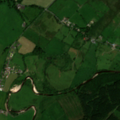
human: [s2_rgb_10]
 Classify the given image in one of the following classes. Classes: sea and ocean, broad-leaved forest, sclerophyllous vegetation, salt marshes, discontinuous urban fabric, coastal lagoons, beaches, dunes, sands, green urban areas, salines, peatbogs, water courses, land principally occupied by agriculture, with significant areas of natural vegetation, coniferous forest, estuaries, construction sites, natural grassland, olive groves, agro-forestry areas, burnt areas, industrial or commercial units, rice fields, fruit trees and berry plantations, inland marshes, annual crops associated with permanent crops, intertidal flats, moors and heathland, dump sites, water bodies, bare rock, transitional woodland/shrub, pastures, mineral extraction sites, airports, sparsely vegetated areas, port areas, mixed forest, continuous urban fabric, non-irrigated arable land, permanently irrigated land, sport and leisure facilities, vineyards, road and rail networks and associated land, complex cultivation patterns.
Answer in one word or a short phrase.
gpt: pastures, land principally occupied by agriculture, with significant areas of natural vegetation, coniferous forest, peatbogs